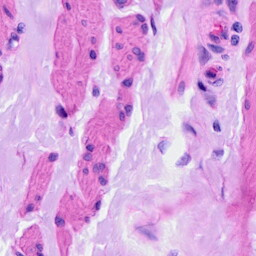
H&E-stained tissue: Ovarian